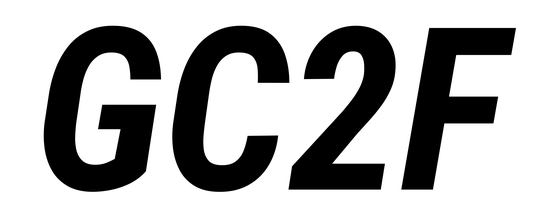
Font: Roboto-Italic_Condensed_Bold_Italic